Question: The code below creates a Modeless Dialog with static dimensions. The setWidth and setHeight feature appears to not do anything for any value.
'''
function formDialog1() {
var html = HtmlService.createHtmlOutputFromFile('Form HTML 1');
html.setWidth(20);
html.setHeight(20);
var userInterface = HtmlService.createHtmlOutput(html);
SpreadsheetApp.getUi().showModelessDialog(userInterface, 'Opening...');
}
'''
Form HTML 1:
'''
<!DOCTYPE html>
<html>
<head>
</head>
<body>
test
</body>
</html>
'''
Size of Dialog Box:

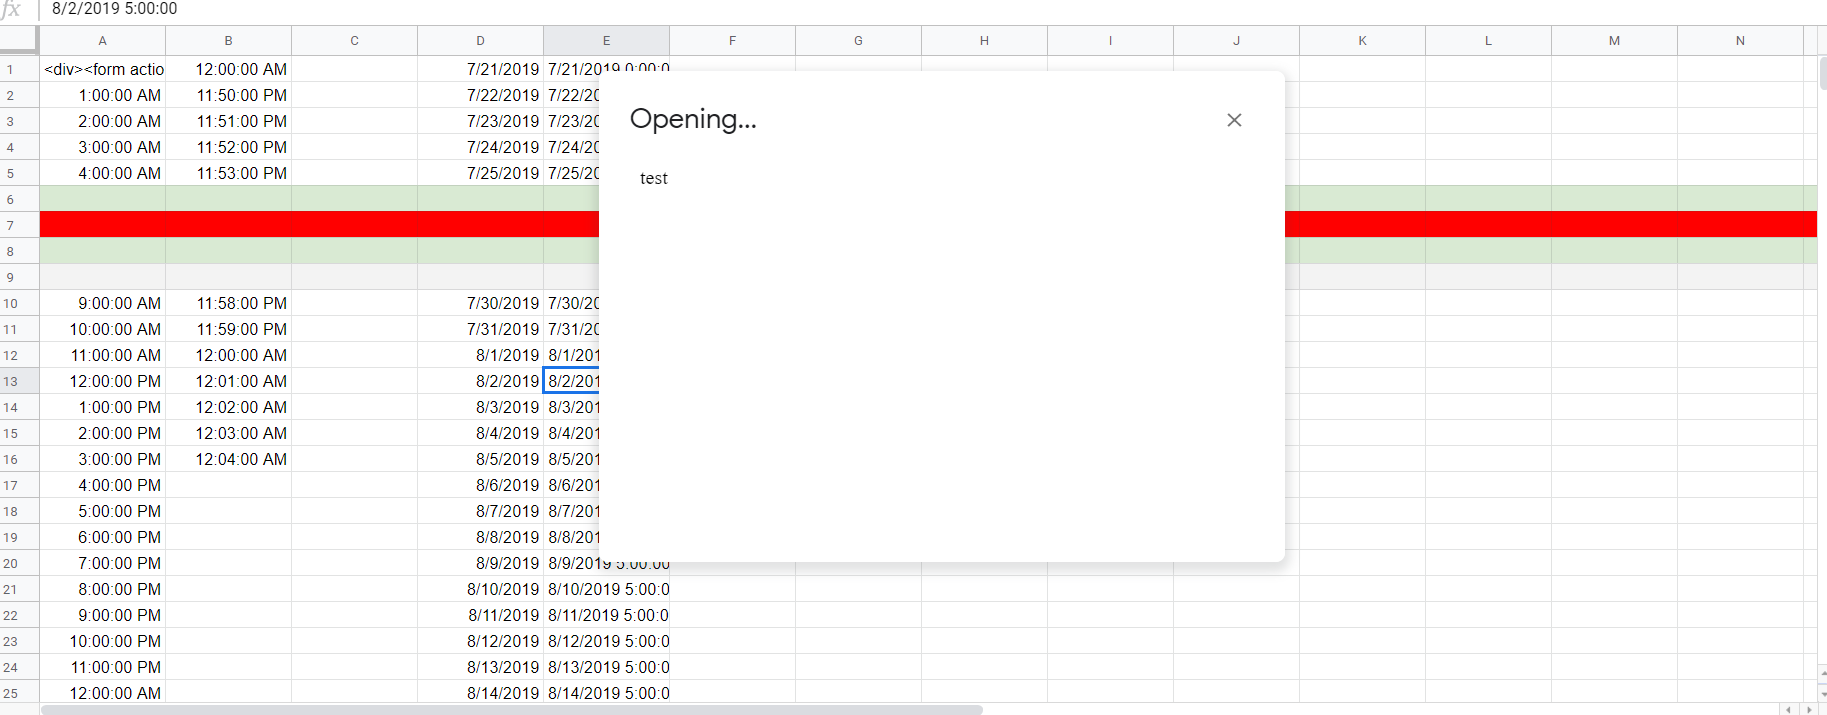
Answer: ### Issue:
-
### Solution:
-
### Snippet:
'''
function formDialog1() {
var html = HtmlService.createHtmlOutputFromFile('Form HTML 1');
html.setWidth(20);
html.setHeight(20);
//var userInterface = HtmlService.createHtmlOutput(html);
SpreadsheetApp.getUi().showModelessDialog(html, 'Opening...');//modified
}
'''